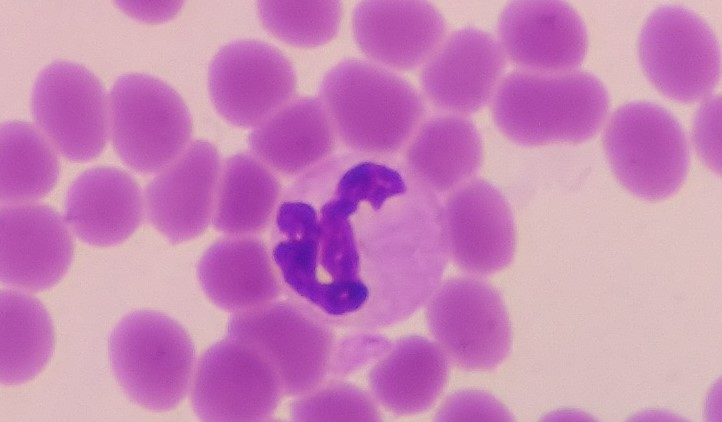
White blood cell type: Neutrophil